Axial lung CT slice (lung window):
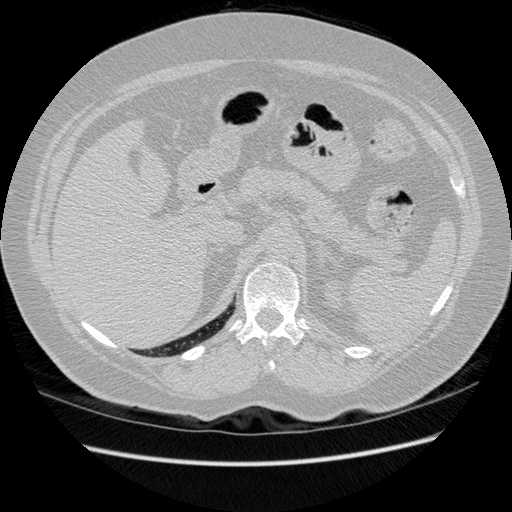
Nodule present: no